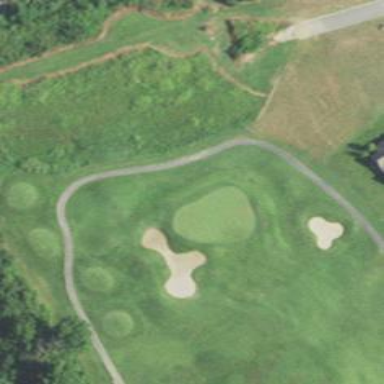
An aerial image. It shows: Path for both roads and golfers.